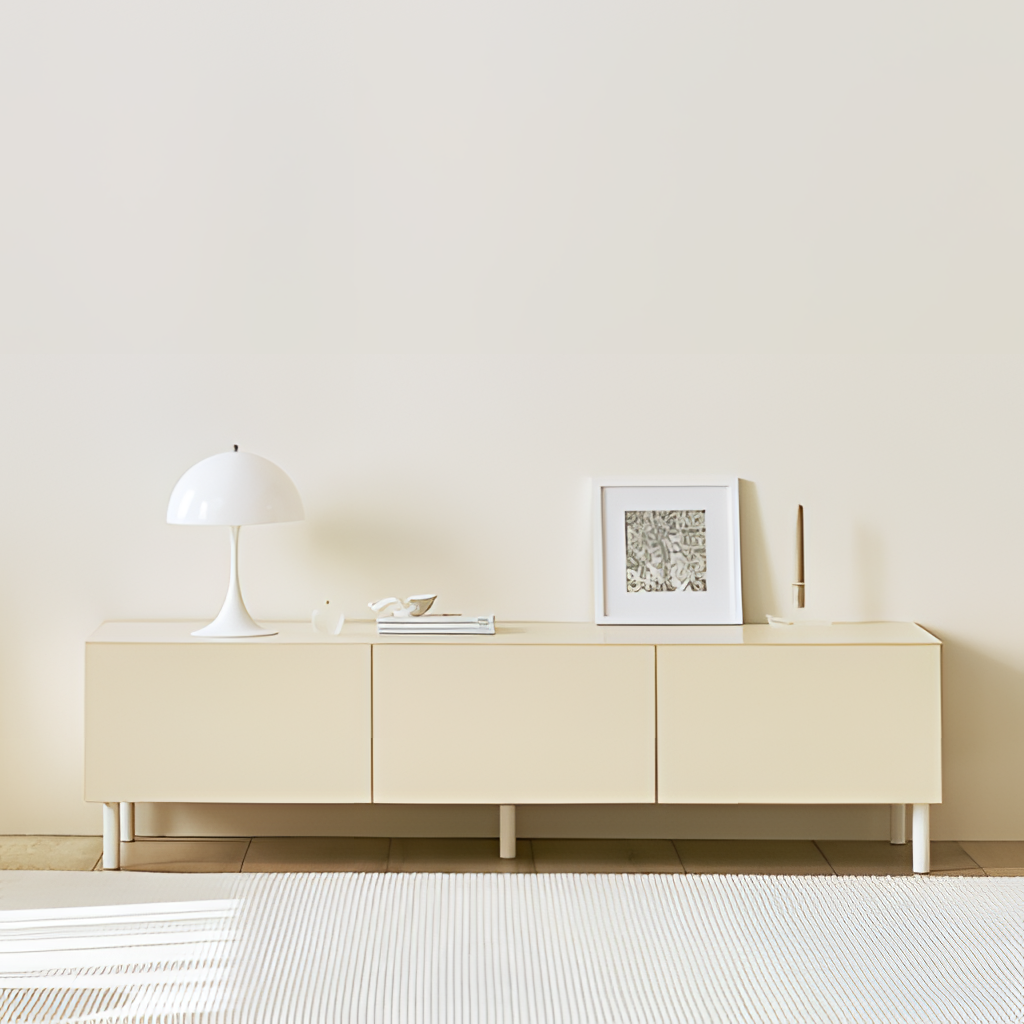
wood sideboard, living room, beige tile flooring, with large square pattern, minimalist, paint wallpaper, with solid pattern